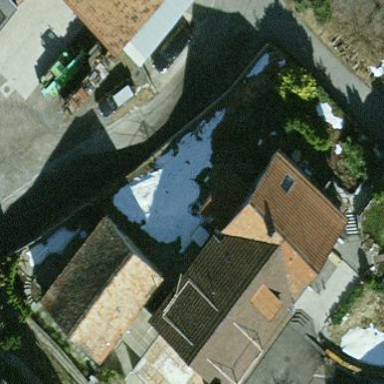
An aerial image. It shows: Simple house.